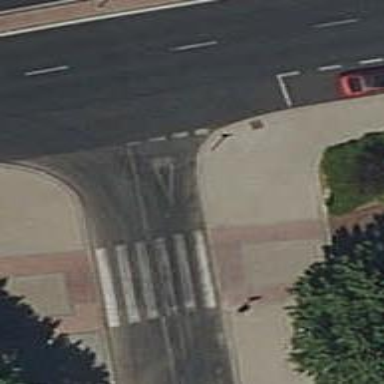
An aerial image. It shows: Marked crossing on footway. The crossing has visible markings.